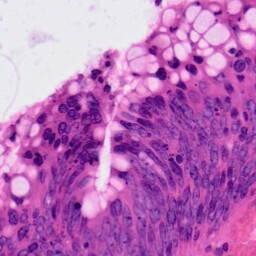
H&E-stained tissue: Colon